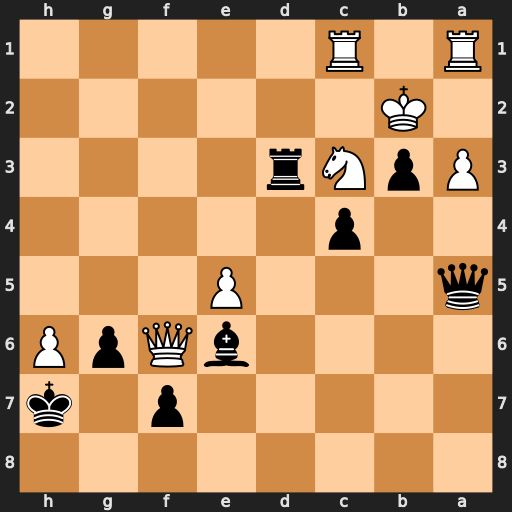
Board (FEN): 8/5p1k/4bQpP/q3P3/2p5/PpNr4/1K6/R1R5
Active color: b
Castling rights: -
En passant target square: -
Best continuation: Rd2+ Kb1 Bf5+ Rc2 Kxh6